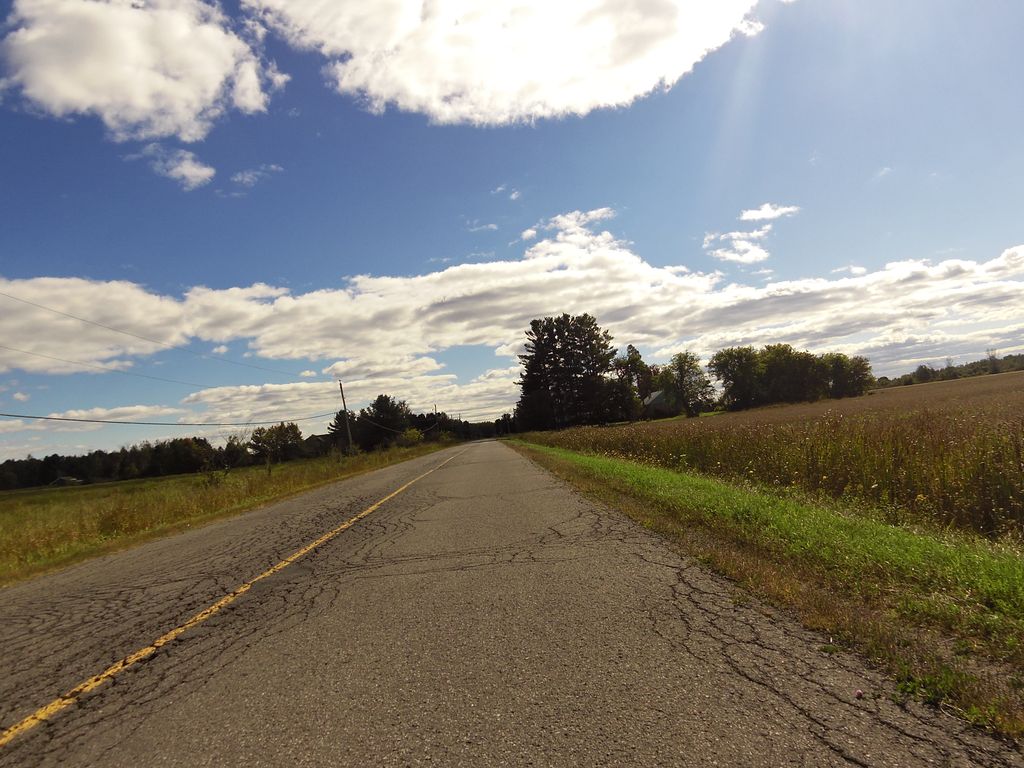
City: ottawa-gatineau